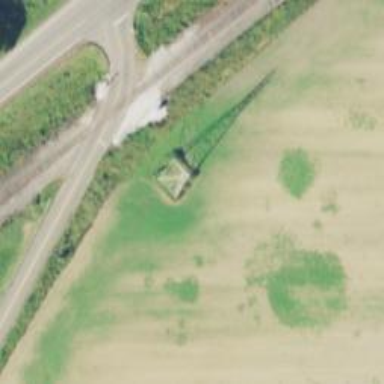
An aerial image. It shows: Lattice structure tower.